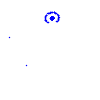
Particle: electron